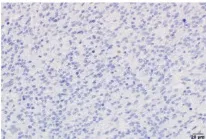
Histopathological findings of cardiac monophasic synovial sarcoma. Immunohistochemical results for the indicated proteins are shown:. Ki67, magnification x400.
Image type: pathology (immunostaining)